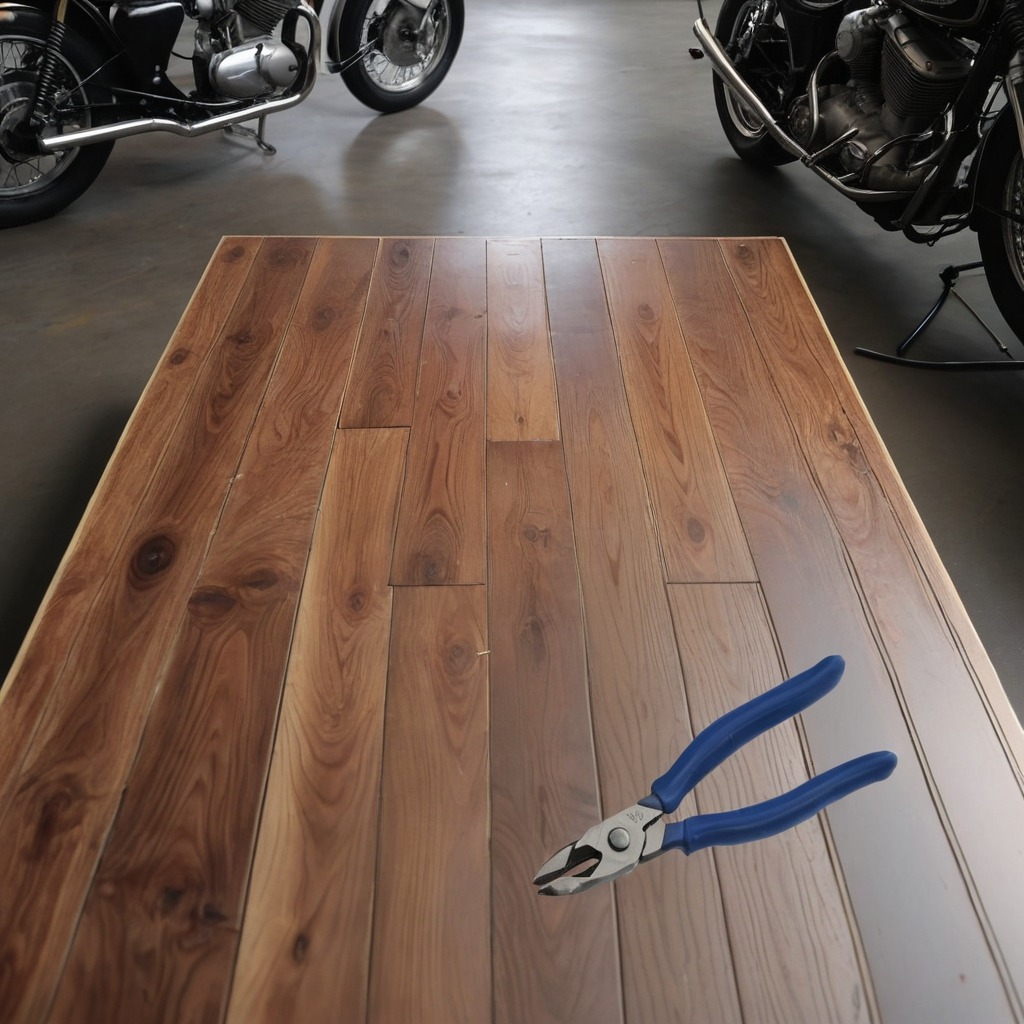
A plier lies on the oil-spilled wooden table in a vintage motorcycle garage.